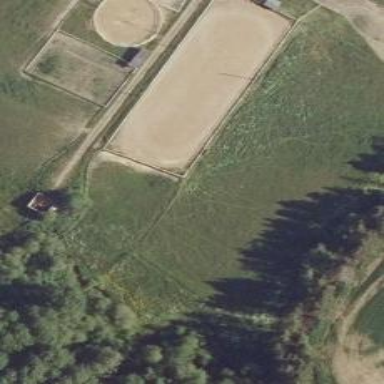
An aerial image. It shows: Equestrian pitch for leisure land use.